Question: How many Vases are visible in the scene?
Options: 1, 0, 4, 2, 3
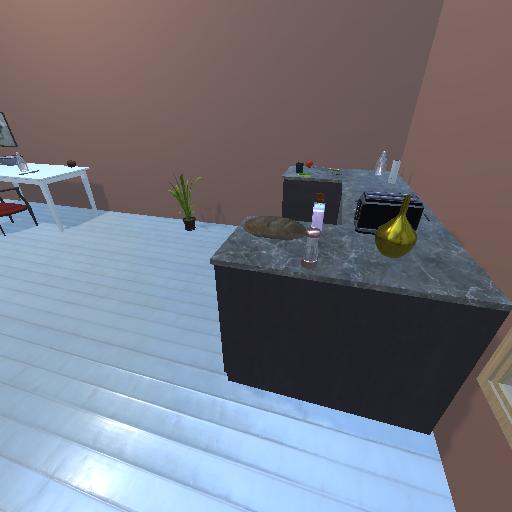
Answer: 1